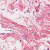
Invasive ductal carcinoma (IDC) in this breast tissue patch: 0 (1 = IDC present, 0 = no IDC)